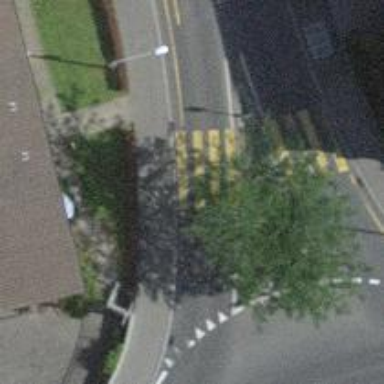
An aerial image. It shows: Kerb serving as barrier.